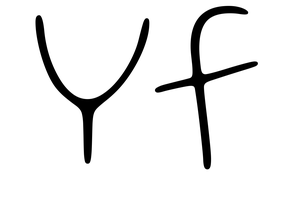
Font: Gluten_Thin